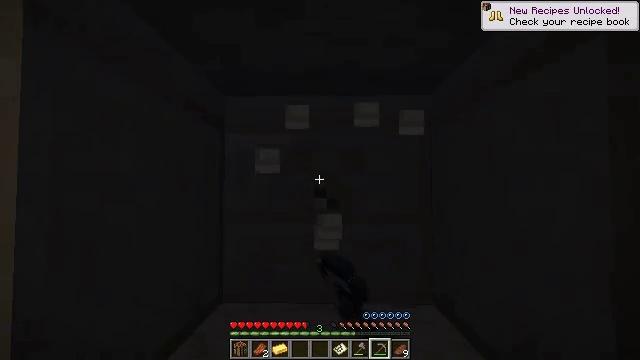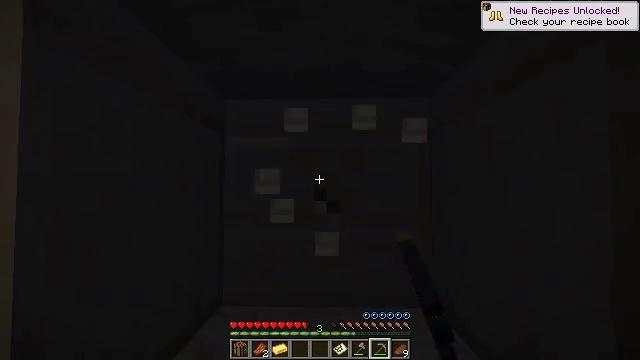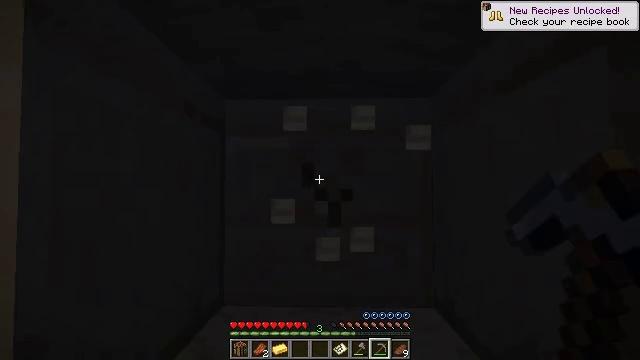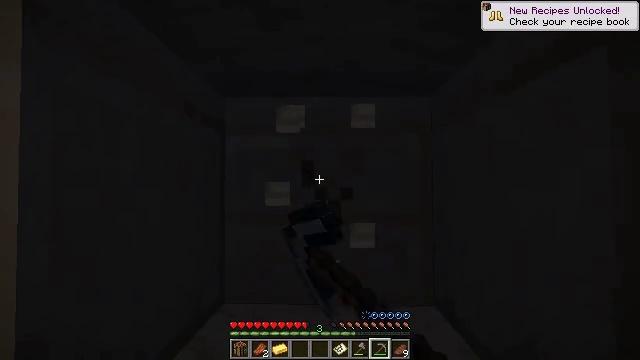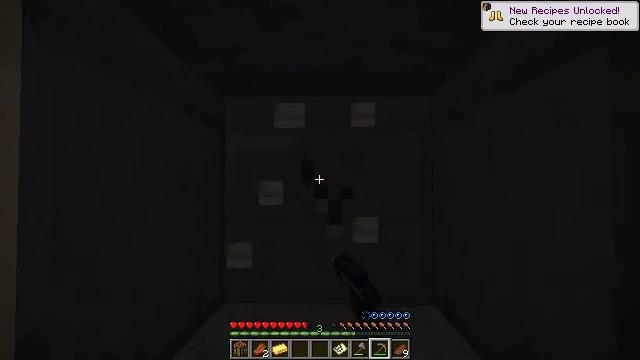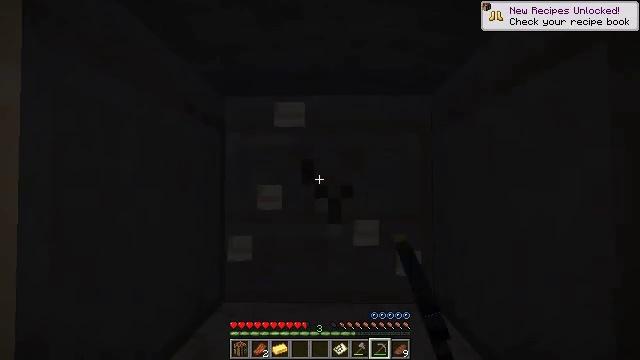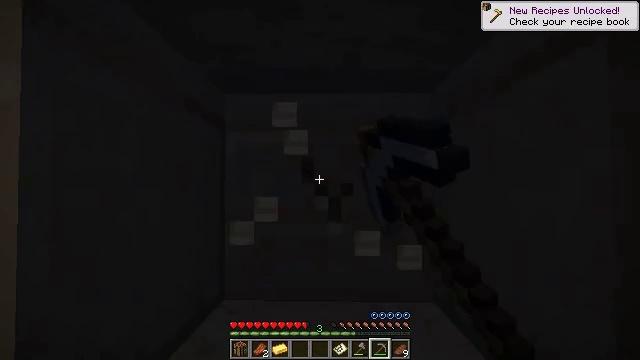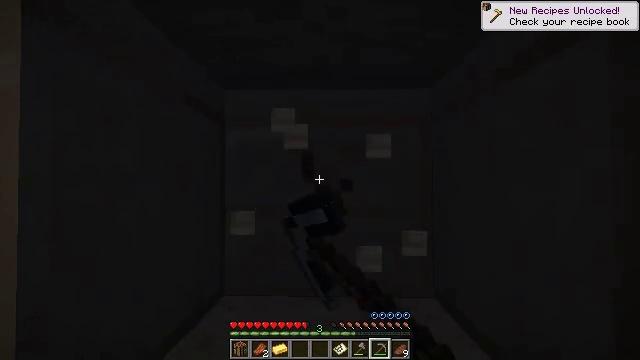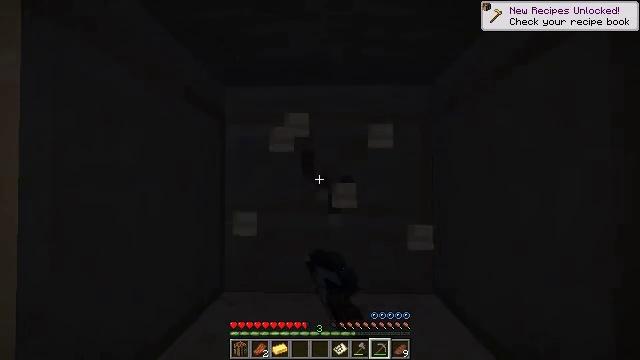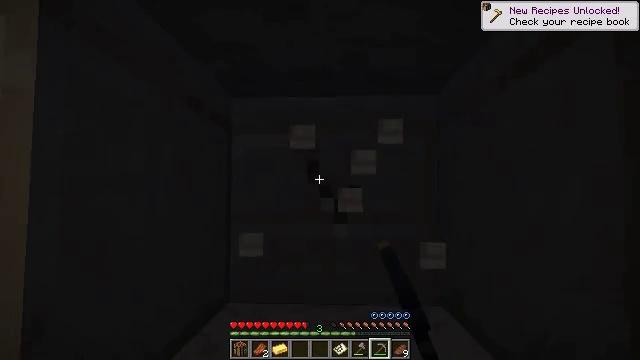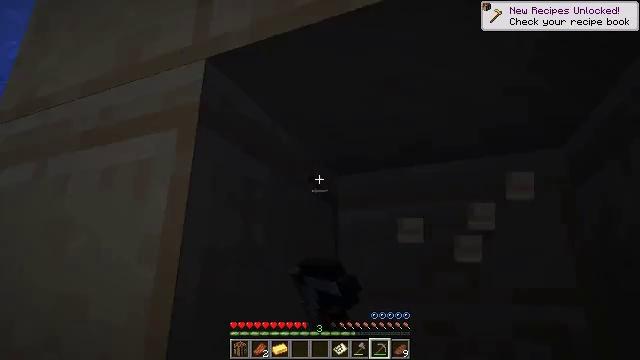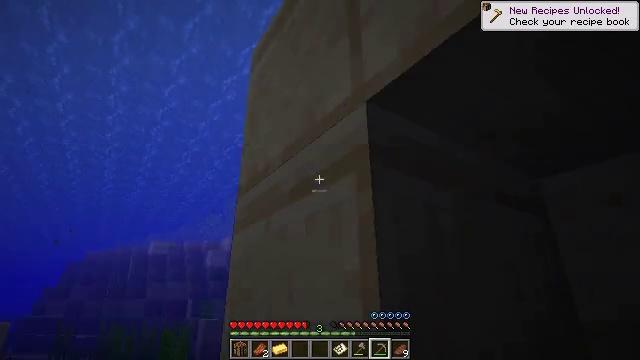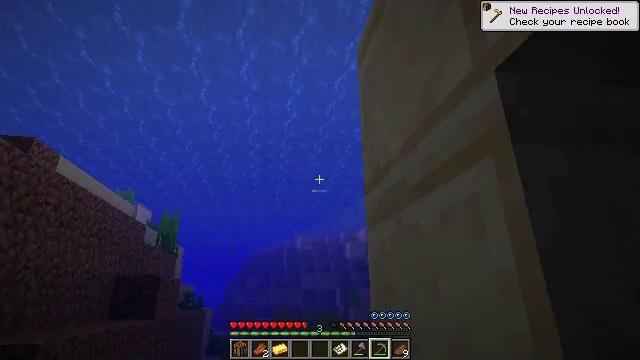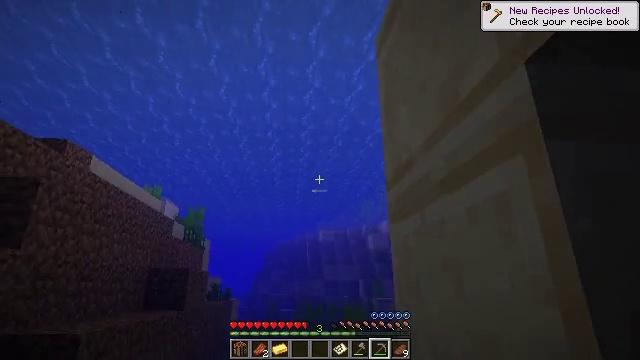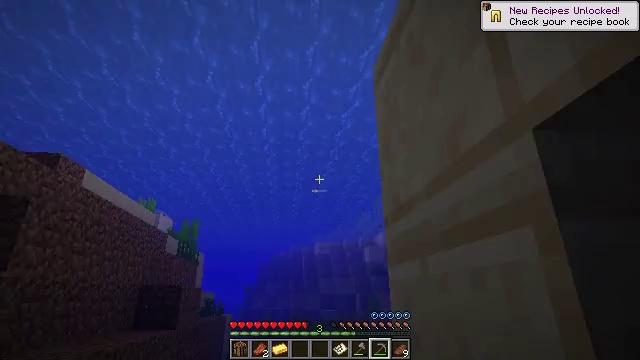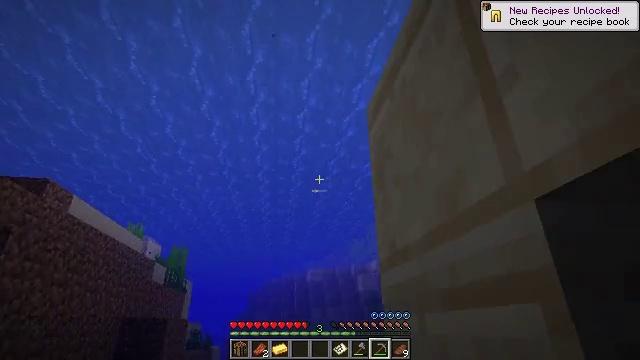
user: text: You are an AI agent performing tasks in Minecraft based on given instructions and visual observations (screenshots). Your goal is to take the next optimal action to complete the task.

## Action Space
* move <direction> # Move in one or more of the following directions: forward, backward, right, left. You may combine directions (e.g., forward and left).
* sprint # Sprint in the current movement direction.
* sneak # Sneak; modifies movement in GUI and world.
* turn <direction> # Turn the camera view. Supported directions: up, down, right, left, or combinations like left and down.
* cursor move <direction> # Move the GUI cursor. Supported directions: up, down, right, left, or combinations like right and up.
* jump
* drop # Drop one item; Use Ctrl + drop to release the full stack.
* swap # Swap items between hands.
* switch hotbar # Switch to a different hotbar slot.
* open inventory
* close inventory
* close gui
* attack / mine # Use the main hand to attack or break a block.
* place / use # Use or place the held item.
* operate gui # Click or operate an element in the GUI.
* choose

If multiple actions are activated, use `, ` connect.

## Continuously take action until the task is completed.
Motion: motion action
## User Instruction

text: Attack the polished granite to obtain it.
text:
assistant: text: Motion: attack / mine
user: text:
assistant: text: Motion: attack / mine
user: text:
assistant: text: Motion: attack / mine
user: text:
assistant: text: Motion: attack / mine
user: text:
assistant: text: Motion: attack / mine
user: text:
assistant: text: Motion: attack / mine
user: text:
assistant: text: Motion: attack / mine
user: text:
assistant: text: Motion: attack / mine
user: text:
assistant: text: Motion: turn left and up, attack / mine
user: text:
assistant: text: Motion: turn left and up
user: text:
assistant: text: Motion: turn left and up, jump
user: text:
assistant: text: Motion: turn left and down, jump
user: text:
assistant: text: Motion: turn left and down, jump
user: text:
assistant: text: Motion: turn up, jump
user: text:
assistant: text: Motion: turn right and up, jump
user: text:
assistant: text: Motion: turn right and up, jump
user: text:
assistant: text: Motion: turn up, jump
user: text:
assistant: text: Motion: jump
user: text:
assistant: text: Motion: jump
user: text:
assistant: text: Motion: jump
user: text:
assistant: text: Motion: jump
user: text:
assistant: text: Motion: turn right and down, jump
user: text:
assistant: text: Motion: turn right and down, jump
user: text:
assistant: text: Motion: turn right, jump
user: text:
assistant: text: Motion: turn right and down, jump
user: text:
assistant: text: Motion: turn right and down, jump
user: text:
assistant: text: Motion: turn right and down, jump
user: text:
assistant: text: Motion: turn right, jump
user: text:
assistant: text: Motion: jump
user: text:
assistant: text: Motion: jump